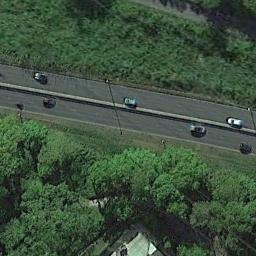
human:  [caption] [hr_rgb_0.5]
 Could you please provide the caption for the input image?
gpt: A straight freeway is a lawn on one side and on the other side are a forest and a building .

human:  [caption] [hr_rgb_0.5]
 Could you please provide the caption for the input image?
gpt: There was a lot of traffic on the motorway .

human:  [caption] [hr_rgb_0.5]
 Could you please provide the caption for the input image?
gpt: There is a large green forest around the freeway, There are many cars on the freeway, There is a building in the forest .

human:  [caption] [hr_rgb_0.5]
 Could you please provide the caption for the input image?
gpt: The freeway goes through the forest with some cars .

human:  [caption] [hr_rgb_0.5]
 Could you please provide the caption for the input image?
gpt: There are some green trees along the freeway .